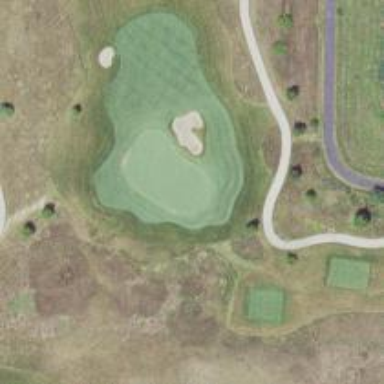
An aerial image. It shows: View of golf hole.